三年级 · 算术
看图列式计算。（共 5 分）

754 千克

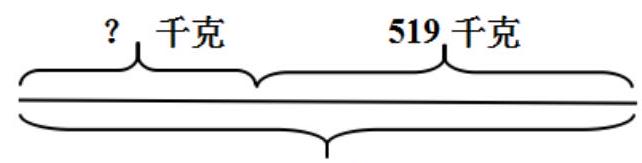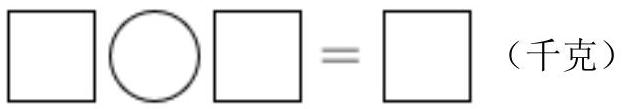
答案: 235 千克

【分析】观察上图可知, 总共有 754 千克, 其中一部分是 519 千克, 求另一部分是多少千克, 根据一个加数 $=$ 和 一另一个加数, 用 754 千克减 519 千克即可解答。

【详解】 $754-519=235$ (千克)